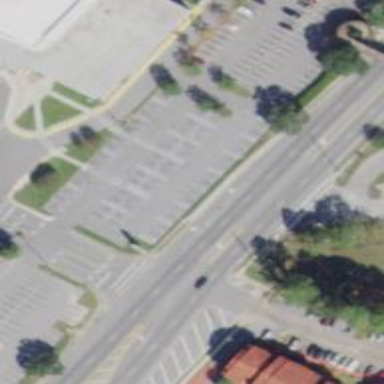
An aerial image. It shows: Parking space is available.